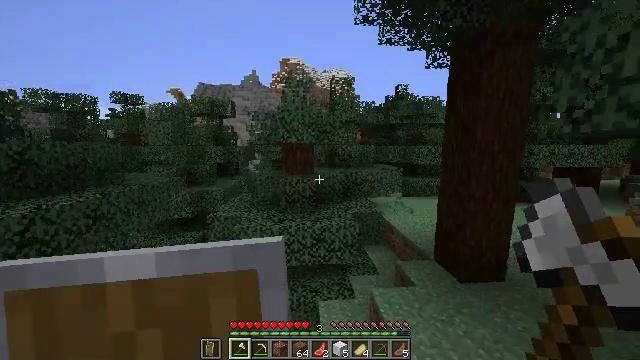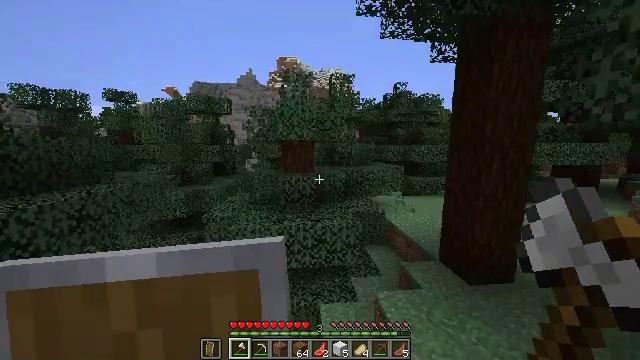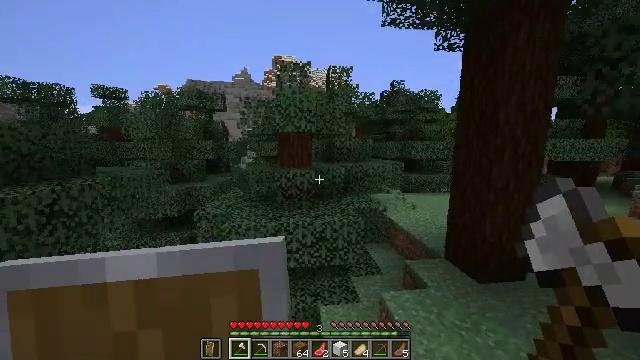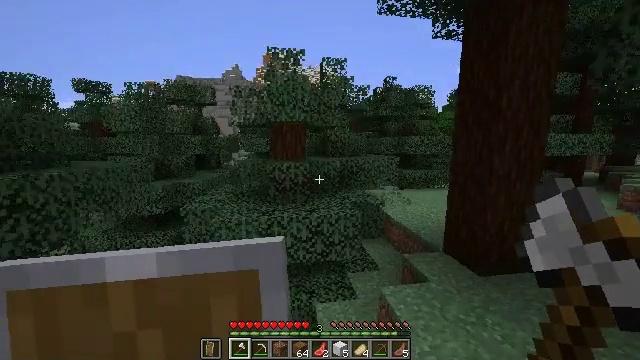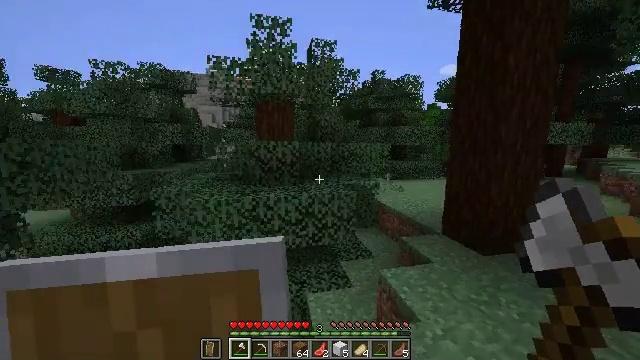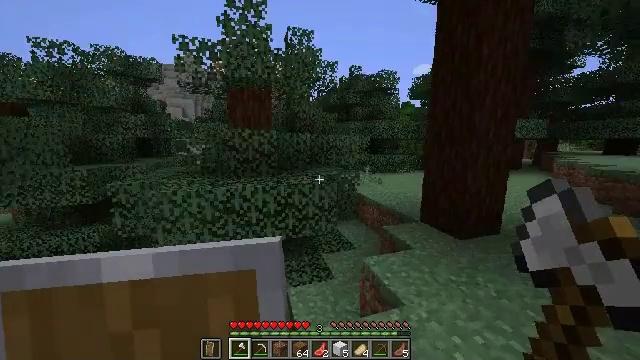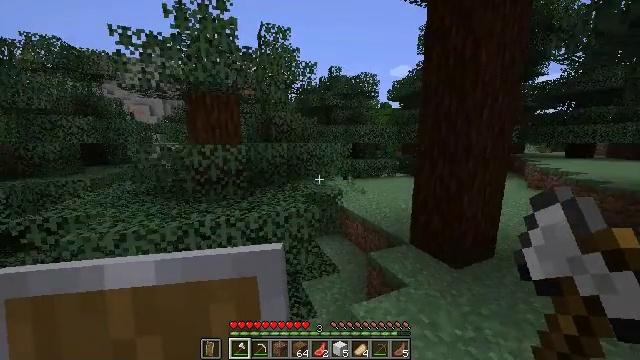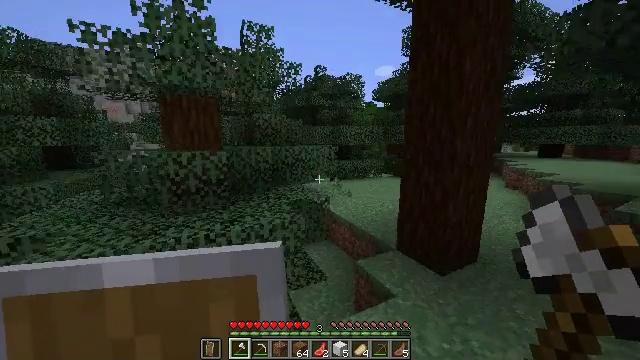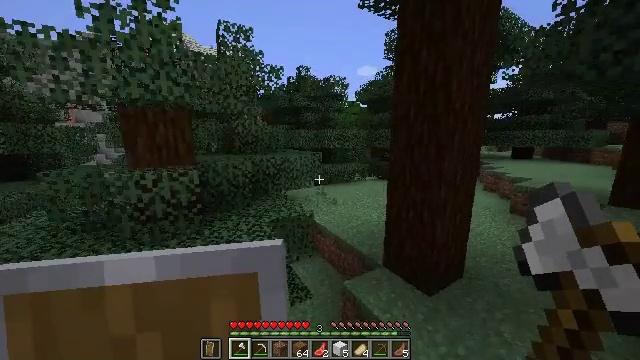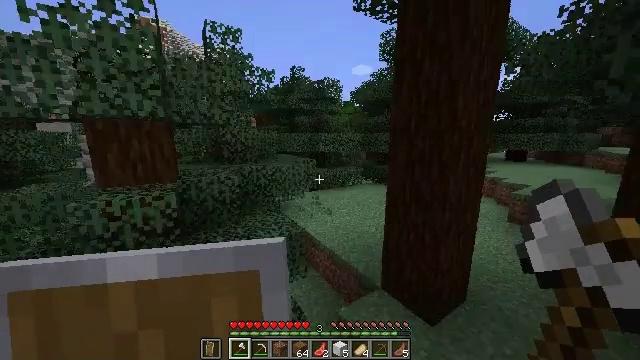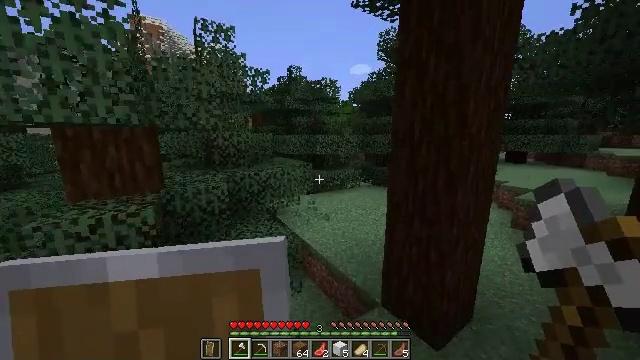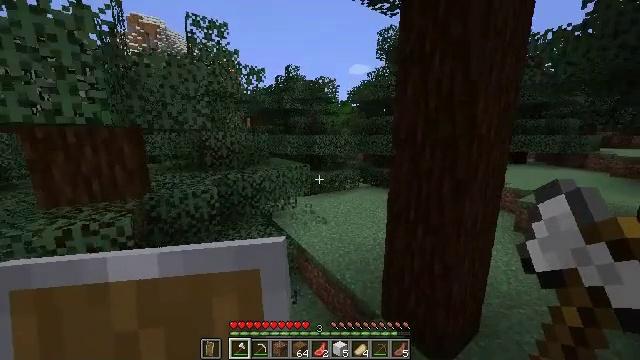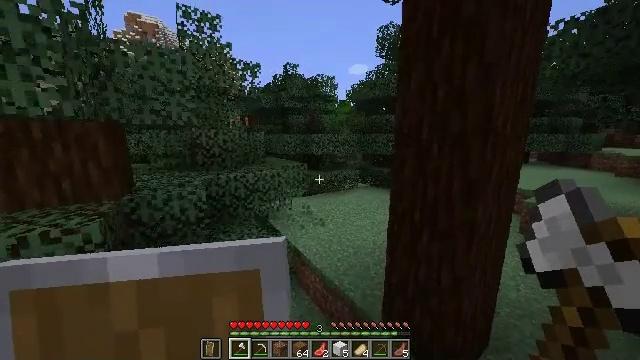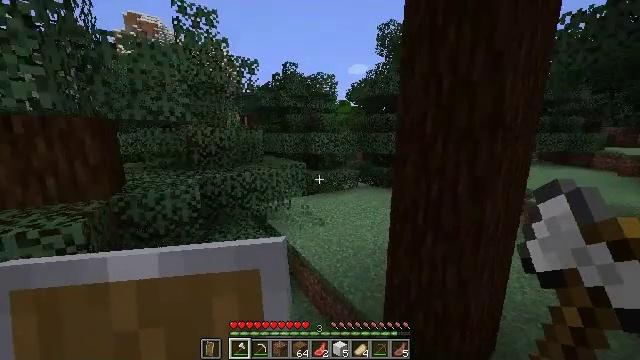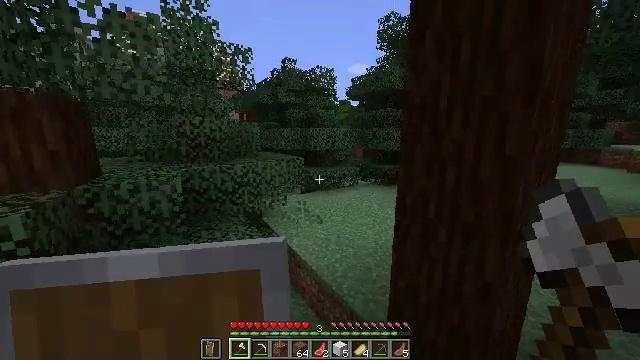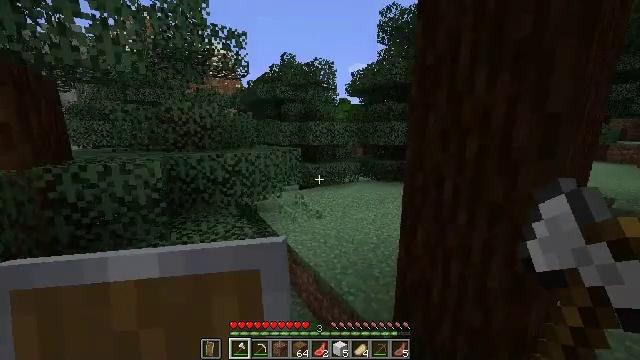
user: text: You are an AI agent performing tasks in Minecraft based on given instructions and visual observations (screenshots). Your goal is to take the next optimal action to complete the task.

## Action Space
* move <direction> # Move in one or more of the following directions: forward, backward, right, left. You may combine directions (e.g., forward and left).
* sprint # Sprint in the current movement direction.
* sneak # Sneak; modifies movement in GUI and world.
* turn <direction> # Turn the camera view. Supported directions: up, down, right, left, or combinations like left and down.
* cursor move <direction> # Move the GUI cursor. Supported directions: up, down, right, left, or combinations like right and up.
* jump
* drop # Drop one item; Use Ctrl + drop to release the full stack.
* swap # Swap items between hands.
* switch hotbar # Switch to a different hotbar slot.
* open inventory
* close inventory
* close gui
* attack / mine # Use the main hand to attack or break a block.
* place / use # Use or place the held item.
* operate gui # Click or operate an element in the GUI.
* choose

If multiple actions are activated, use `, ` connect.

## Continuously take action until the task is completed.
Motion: motion action
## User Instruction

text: Collect gravel for your inventory.
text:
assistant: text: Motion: move forward and move right, sprint, jump
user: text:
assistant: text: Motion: move forward and move right, sprint, turn right, jump
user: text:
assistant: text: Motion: move forward and move right, sprint, turn right, jump
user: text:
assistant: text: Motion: move forward and move right, sprint, turn right, jump
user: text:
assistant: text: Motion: move forward and move right, sprint, turn right, jump
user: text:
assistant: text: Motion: move forward and move right, sprint, turn right, jump
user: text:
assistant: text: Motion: move forward and move right, sprint, turn right, jump
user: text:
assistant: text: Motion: move forward and move right, sprint, turn right, jump
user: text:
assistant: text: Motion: move forward and move right, sprint, turn right, jump
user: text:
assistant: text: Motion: move forward and move right, sprint, jump
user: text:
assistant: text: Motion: move forward and move right, sprint, jump
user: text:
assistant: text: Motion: move forward, sprint, jump
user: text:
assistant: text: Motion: move forward, sprint, jump
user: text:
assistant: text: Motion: move forward, sprint, jump
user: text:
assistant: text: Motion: move forward, sprint, jump
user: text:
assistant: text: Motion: move forward, sprint, jump
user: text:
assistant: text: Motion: move forward, sprint, jump
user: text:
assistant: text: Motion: move forward, sprint, jump
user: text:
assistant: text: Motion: move forward, sprint, jump
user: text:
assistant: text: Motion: move forward, sprint, jump
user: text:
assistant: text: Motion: move forward, sprint, jump
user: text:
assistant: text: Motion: move forward, sprint, jump
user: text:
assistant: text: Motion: move forward, sprint, jump
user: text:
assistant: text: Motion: move forward, sprint, jump
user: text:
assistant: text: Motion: move forward, sprint, jump
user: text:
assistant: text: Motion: move forward, sprint, jump
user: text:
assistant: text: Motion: move forward, sprint, jump
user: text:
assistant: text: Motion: move forward, sprint, turn left, jump
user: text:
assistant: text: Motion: move forward and move right, sprint, turn left, jump
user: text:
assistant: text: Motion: move forward and move right, sprint, turn left, jump